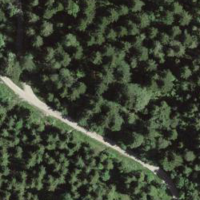
EUNIS habitat code: 44
Species observed at this site:
Zootoca vivipara